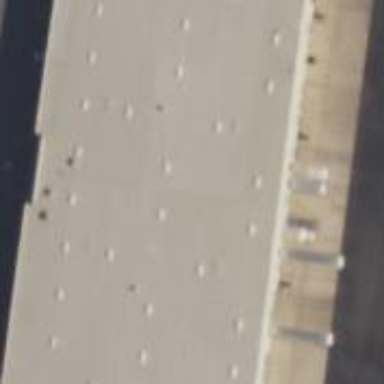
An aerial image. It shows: Warehouse.